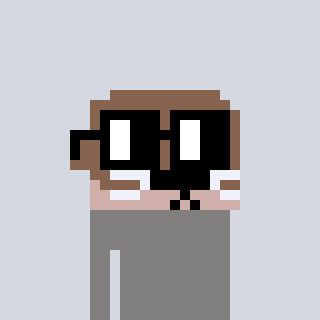
a pixel art character with square black glasses, a otter-shaped head and a bluegrey-colored body on a cool background